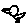
Label: bird